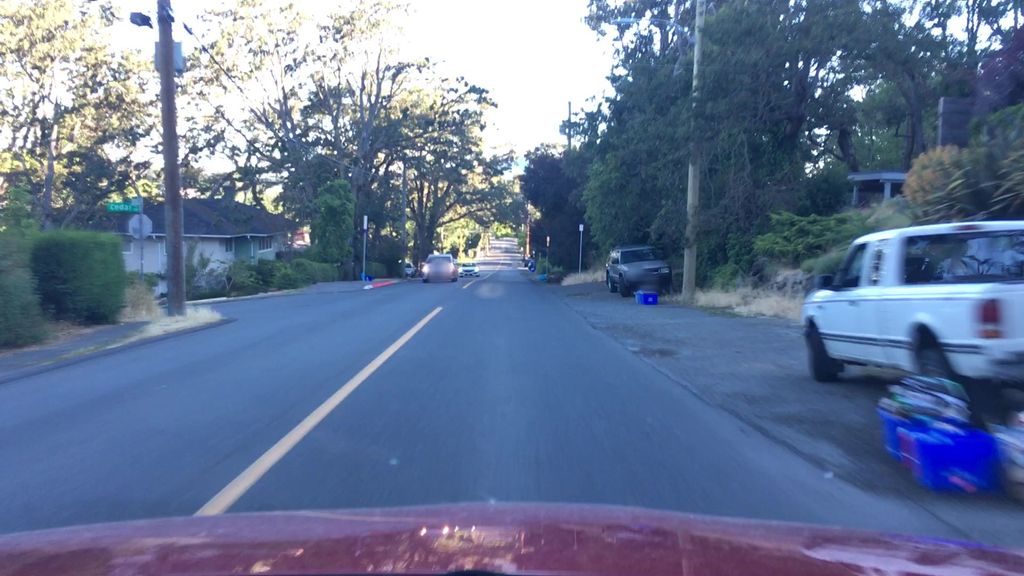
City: victoria